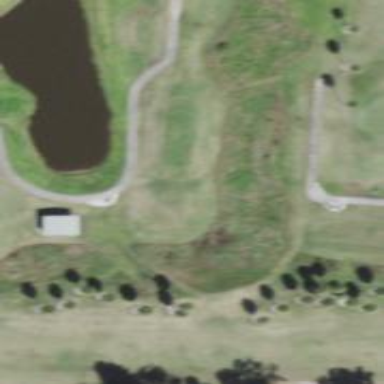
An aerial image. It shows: Golf tee.